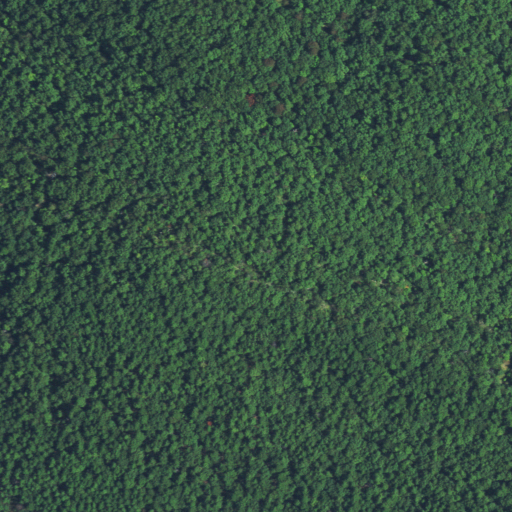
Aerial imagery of mountain in Oklahoma named Rough Mountain containing deciduous forest, evergreen forest, and mixed forest